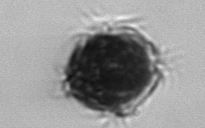
Label: Mesodinium